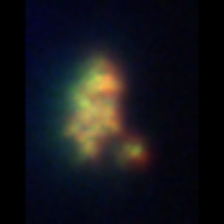
Taxon: Unknown_detritus
Group: Unknown